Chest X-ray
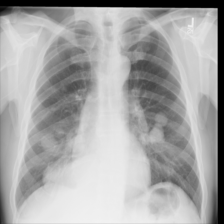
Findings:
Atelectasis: positive
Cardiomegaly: negative
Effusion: negative
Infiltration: positive
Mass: negative
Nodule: positive
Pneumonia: negative
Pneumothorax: negative
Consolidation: negative
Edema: negative
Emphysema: negative
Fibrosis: negative
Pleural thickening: negative
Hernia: negative